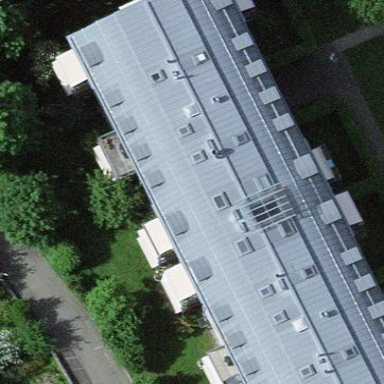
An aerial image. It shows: Unique apartment building with double saltbox roof shape.